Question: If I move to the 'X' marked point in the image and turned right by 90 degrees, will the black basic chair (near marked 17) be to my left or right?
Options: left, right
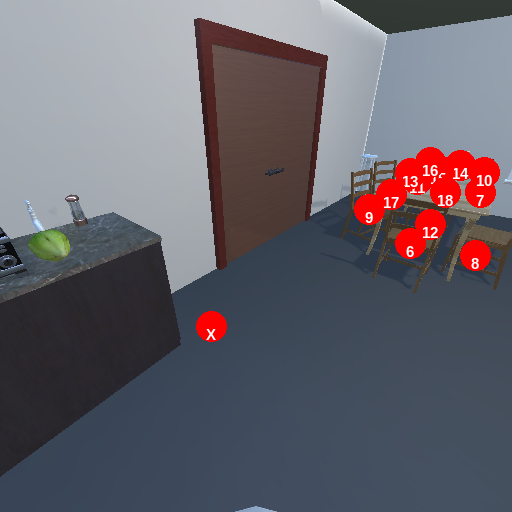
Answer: left